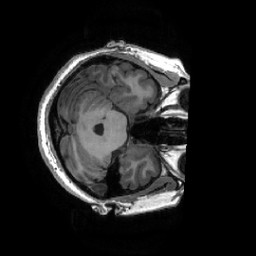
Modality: T1w
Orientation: axial
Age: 30
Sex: female
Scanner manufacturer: ge
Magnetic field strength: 3 T
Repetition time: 0.0073 s
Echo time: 0.003 s